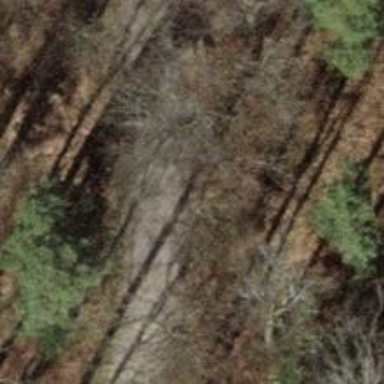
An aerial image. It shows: Compacted grade3 track used for forestry vehicles.